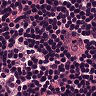
Metastatic tissue present: no